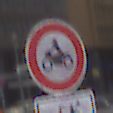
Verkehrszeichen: VerbotKraftraeder
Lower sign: EinspurigeFahrzeugeFrei4
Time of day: MorningAfternoon
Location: Outdoor (Urban)
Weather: Overcast
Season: NotSpecified
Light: Natural